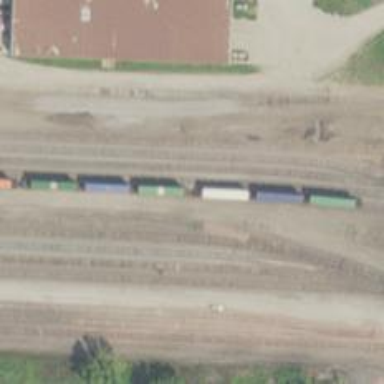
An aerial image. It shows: Abandoned railway yard.